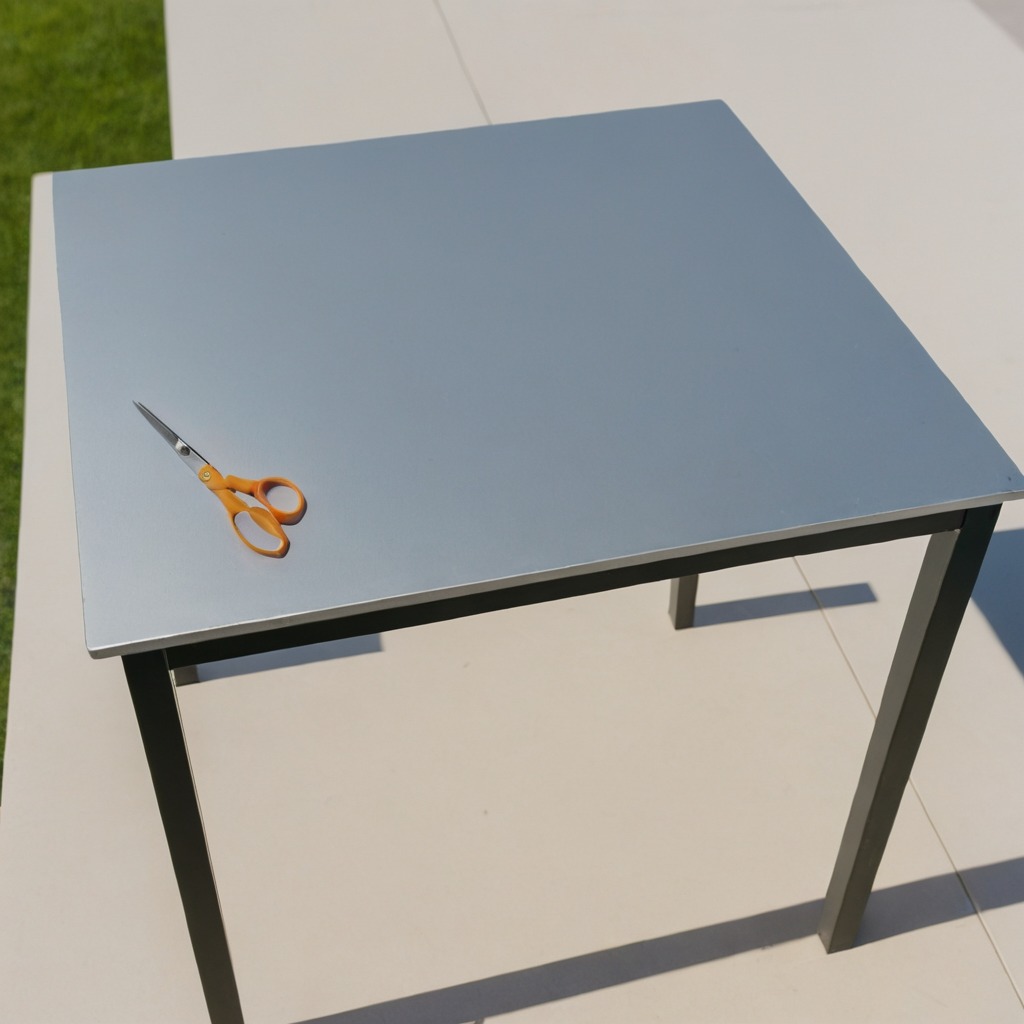
A scissor is lying on the table.